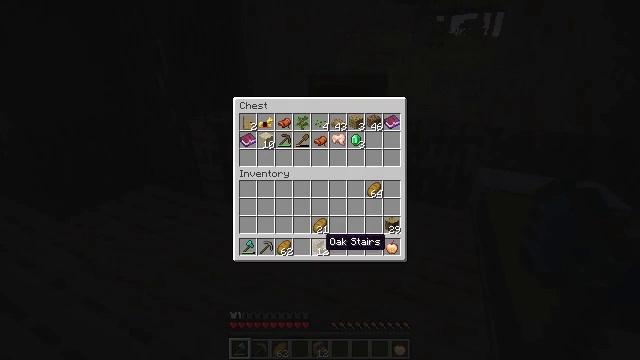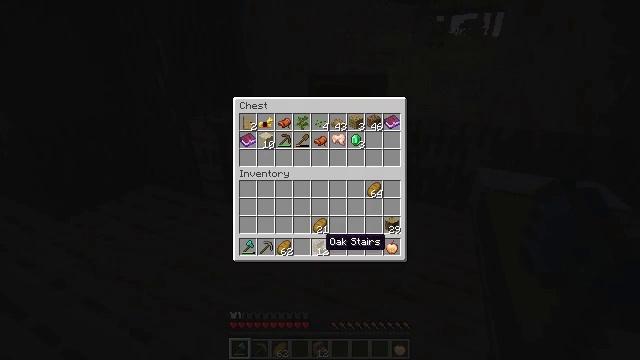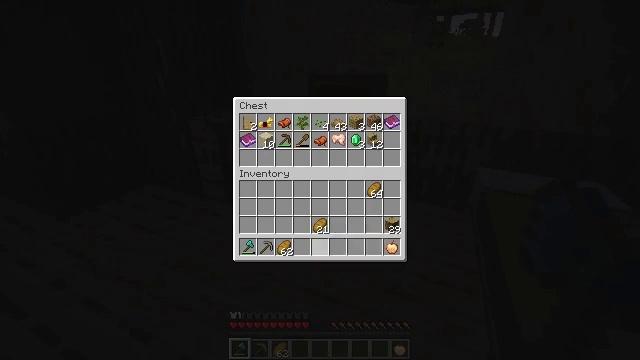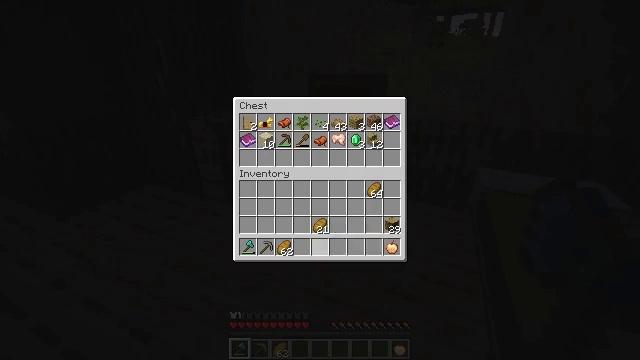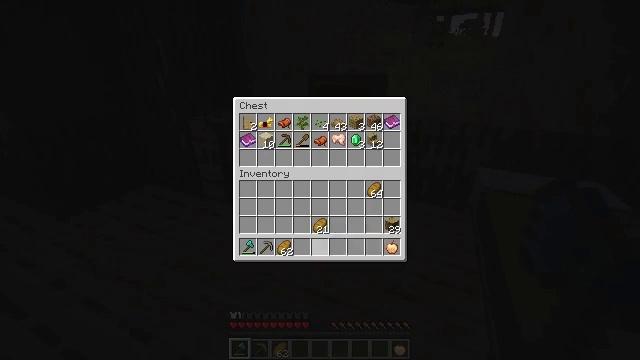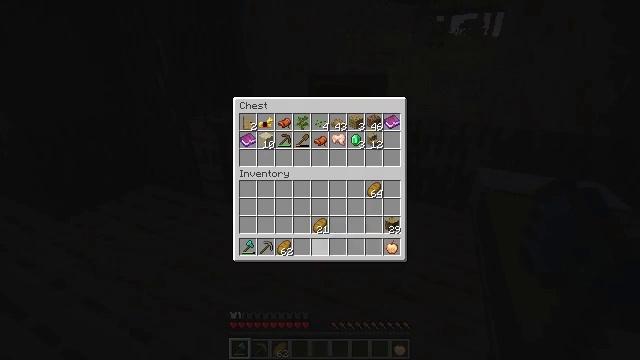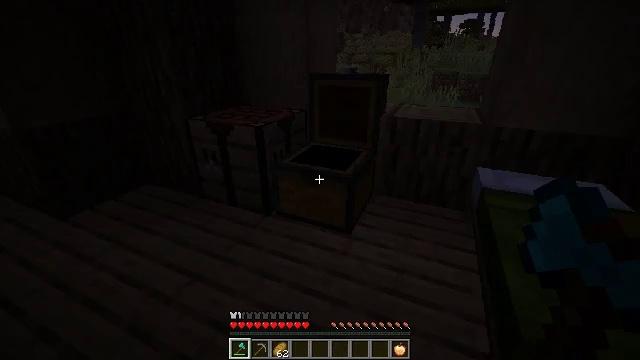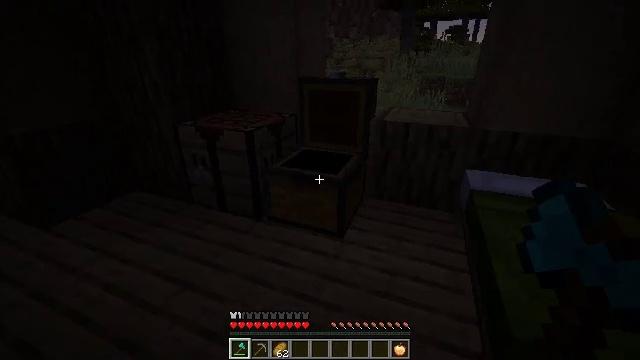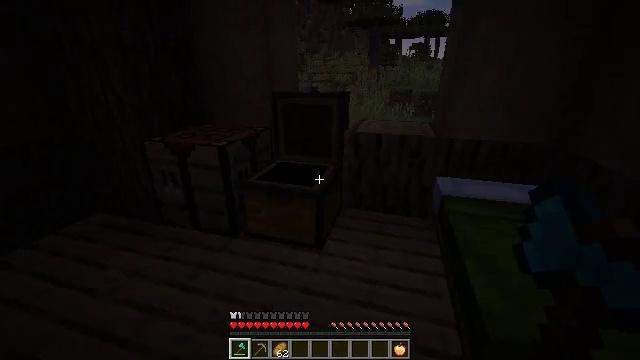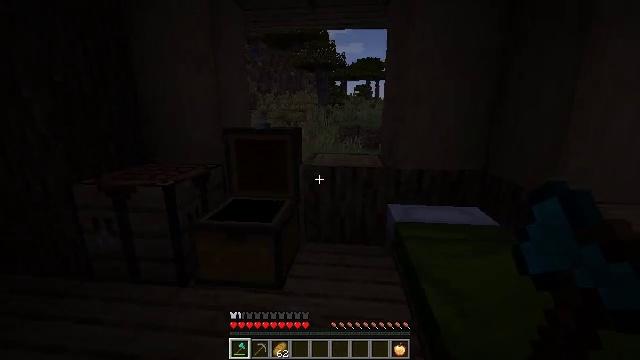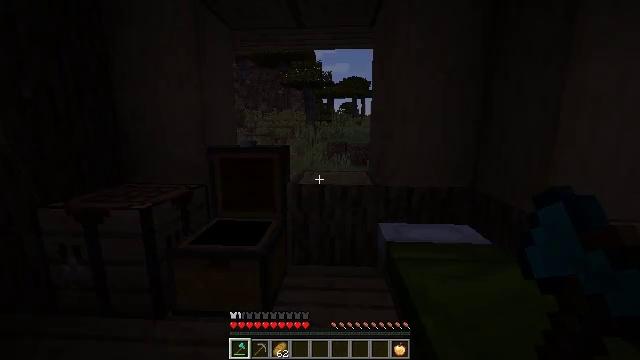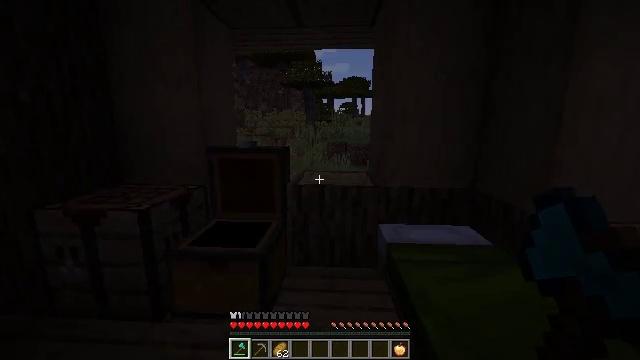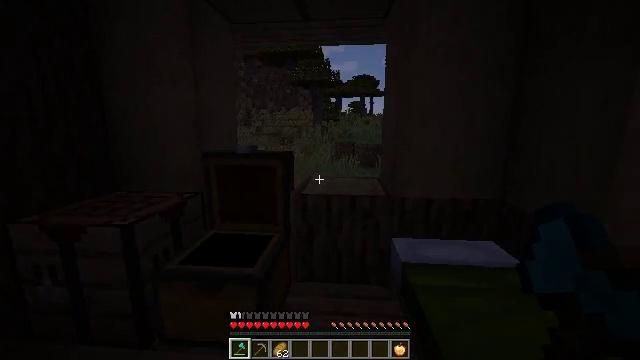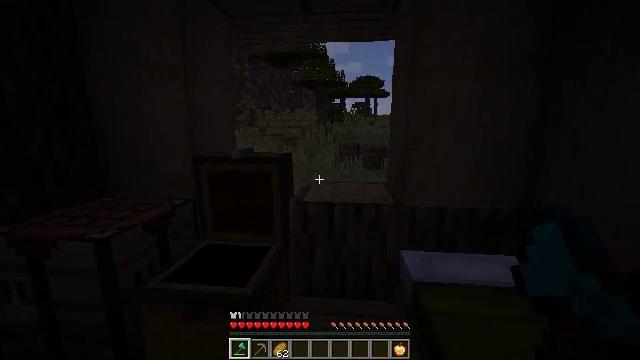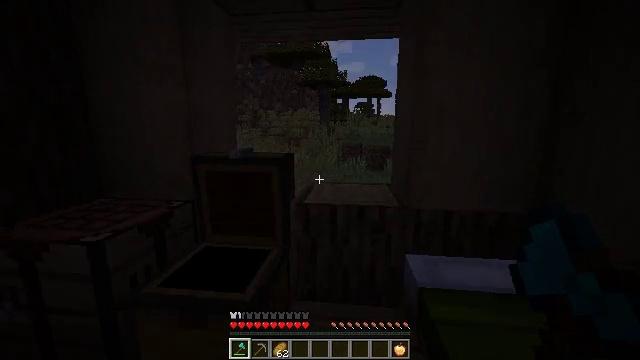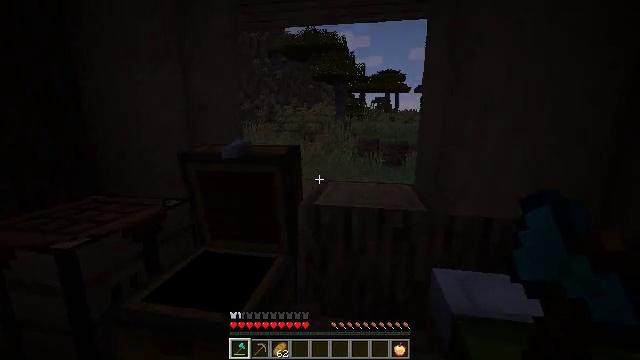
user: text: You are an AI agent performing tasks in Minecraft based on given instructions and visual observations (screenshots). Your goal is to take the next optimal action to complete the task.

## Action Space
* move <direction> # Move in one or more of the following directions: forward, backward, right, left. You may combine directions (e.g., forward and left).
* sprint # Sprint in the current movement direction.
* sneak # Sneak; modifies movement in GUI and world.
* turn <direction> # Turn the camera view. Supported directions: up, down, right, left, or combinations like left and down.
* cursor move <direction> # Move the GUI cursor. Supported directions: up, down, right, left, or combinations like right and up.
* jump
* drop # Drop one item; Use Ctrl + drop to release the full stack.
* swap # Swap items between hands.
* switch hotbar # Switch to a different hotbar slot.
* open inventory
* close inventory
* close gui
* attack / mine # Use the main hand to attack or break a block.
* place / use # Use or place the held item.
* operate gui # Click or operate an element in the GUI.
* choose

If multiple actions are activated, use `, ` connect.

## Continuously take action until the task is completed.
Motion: motion action
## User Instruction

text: Retrieve the stripped oak log.
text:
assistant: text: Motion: sneak
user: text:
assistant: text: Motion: sneak, operate gui
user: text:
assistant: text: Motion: sneak, operate gui
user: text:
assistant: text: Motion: sneak, operate gui
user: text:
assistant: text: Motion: no_op
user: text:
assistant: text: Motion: no_op
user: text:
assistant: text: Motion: turn right, close gui
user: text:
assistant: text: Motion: turn right and up
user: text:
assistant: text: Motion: turn right and up
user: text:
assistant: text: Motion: move forward, turn right and up
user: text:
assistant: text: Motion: move forward
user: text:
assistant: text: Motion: move forward, turn left
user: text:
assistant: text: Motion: move forward
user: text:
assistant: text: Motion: move forward
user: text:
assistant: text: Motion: move forward, turn left and down
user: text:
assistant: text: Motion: move forward, turn left and down
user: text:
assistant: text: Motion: move forward, turn left and down
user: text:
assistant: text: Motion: move forward, turn left and down
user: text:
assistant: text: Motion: move forward, turn left and down
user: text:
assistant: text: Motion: move forward, turn left and down
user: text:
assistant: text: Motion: turn down
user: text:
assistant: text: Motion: no_op
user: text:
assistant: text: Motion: attack / mine
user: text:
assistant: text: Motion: attack / mine
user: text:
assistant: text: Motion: attack / mine
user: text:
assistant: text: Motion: attack / mine
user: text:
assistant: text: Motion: attack / mine
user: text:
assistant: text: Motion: attack / mine
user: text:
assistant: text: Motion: turn down, attack / mine
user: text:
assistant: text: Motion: attack / mine